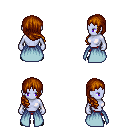
a pixel art fantasy rpg character, female body template, dark elf, purple skin, overskirt, red pants, brunette right-swept hairstyle, black shoes, four views (front, back, left, right), 2x2 character sprite sheet, small pixel art, hard edges, no anti-aliasing